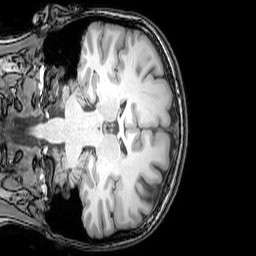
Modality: T1w
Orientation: coronal
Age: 26
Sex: female
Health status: healthy
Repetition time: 0.081 s
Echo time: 0.037 s